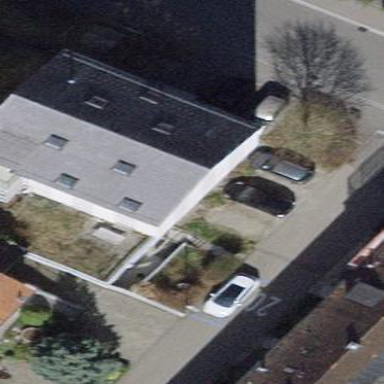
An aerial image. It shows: Gabled building with roof made of roof tiles.